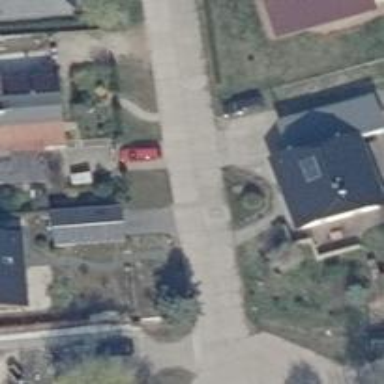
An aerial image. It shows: Driveway leading to service road.